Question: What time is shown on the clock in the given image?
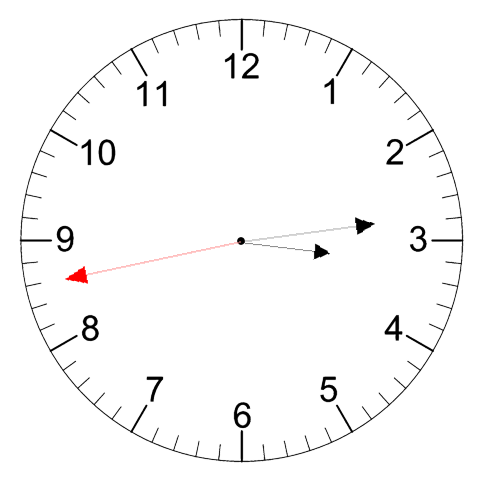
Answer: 03:13:43